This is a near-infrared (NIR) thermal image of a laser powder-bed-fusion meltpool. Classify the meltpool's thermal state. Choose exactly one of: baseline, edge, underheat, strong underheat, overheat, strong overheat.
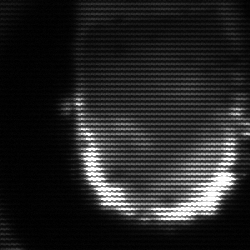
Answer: baseline